Question: I've come across a problematic issue with some functionality I'm attempting to develop in ActionScript3 on the Flash Professional CS5 platform and was wondering if anybody could point me in the right direction with it?
Within my ActionScript Class, I have written a MouseEvent function which dynamically adds multiple instances of the same MovieClip (user_shape) on to the stage in the formation of a shape that the user has designed in an earlier stage of the program.
This shape effect is achieved through a For Loop that loops through the entire length of a Multi-Dimensional Boolean based array looking for an instance of true (determined by the user's actions earlier) and then adding a MovieClip to the stage if this is the case.
Each group of MovieClips added with a single click, while always having the same instance name (user_shape), is always assigned a unique ID, which I've set up by including a numerical variable that increments up by 1 each time I add the batch of 'user_shape' MovieClips through left click to the stage.
The user can pick from up to eight different colours to assign to their shape (via selection boxes) before adding it to the stage. For each of these eight colours I have added a numerical variable (shapeCounterBlue, shapeCounterRed etc.) which basically counts ++ every time I add a shape of a certain colour to the stage and likewise it counts -- if I chose to remove a shape.
As a shape is added through my main function I attach a dynamic textField to each MovieClip and populate it with the variable counter number for the particular colour I have selected (see image below).

OK, so here is my issue. I need my unique number (displayed in white) for each coloured shape to dynamically re-populate and update when I remove a shape from the stage. As you can see in the image I've attached, if I were to remove the second blue shape, my third blue shape's numbers would need to revert from 3 to 2.
Likewise if I had six red shapes on the stage and I decided to remove the third one, then shapes 4,5,6 (before 3 is deleted), would need to have their numbers changed to 3,4,5 respectively.
Or I could have four green shapes and remove the first shape; this would mean that shapes 2,3,4 would actually need to change to be 1,2,3.
You get the idea. But does anybody know how I could achieve this?
My problem has further been hampered by the fact that the textFields for each MovieClip are added dynamically through my For Loop to the user_shape Child. This means that within my AS class, I haven't been able to publicly declare these textFields and access the values within them, as they only exist in the For Loop used in my add shape function and no where else.
Many thanks in advance.
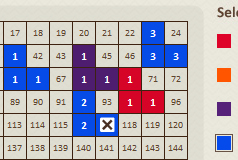
Answer: as to the targeting dynamically created text fields. In your loop assign a name that you can later access.
'''
for(i:int=0;i<myArray.length;i++){
var txt:TextField = new TextField();
txt.name = "txt_" + i;
this.addChild(txt);
}
'''
Then to access your textfields outside the loop target them like this:
'''
var targetTxt:TextField = this.getChildByName("txt_10");
'''
# UPDATE
Ok so I had some time and went ahead and solved your entire problem

(<URL>
Ok so there are some MCs in the library that I call in my code. I created a Box MC that has a label textfield, a border, and a background MC that I can target to color.
I created a countColors() that loops over all the boxes once you have click on one (triggered from a mouseEvent within each box). It counts the different colors totals in an array and then sends a custom event to let all the boxes know they can fetch the color totals to update their labels.
I hope this helps.
main.as
'''
package {
import flash.display.MovieClip;
import flash.display.Sprite;
import flash.events.MouseEvent;
import flash.events.Event;
public class main extends MovieClip {
public static var ROOT:MovieClip;
public var totalBoxes:int = 100;
public var boxContainer:Sprite;
public static var colorArray:Array = [0xFF0000, 0x0000FF, 0x00FF00];
public static var colorCount:Array = [0,0,0];
public static var currentColor = 0;
public function main() {
// set ref to this
ROOT = this; // so I can get back to it from the boxes
// color selection
redBtn.addEventListener(MouseEvent.CLICK, chooseColor);
blueBtn.addEventListener(MouseEvent.CLICK, chooseColor);
greenBtn.addEventListener(MouseEvent.CLICK, chooseColor);
// add box container to stage
boxContainer = new Sprite();
boxContainer.x = boxContainer.y = 10;
this.addChild(boxContainer);
var row:int=0;
var col:int=0;
for(var i:int=0; i < totalBoxes; i++){
var box:Box = new Box();
box.x = col * box.width;
box.y = row * box.height;
box.name = "box_" + i;
box.ID = i;
box.updateDisplay();
boxContainer.addChild(box);
if(col < 9){
col++;
}else{
col = 0;
row++;
}
}
}
private function chooseColor(e:MouseEvent):void
{
var btn:MovieClip = e.currentTarget as MovieClip;
switch(btn.name)
{
case "redBtn":
currentColor=0;
break;
case "blueBtn":
currentColor=1;
break;
case "greenBtn":
currentColor=2;
break;
}
// move currentColorArrow
currentColorArrow.x = btn.x;
}
public function countColors():void
{
colorCount = [0,0,0]; // reset array
for(var i:int=0; i < totalBoxes; i++){
var box:Box = boxContainer.getChildByName("box_" + i) as Box;
if(box.colorID > -1)
{
colorCount[ box.colorID ]++;
}
}
// send custom event that boxes are listening for
this.dispatchEvent(new Event("ColorCountUpdated"));
}
}
'''
}
Box.as
'''
package {
import flash.display.MovieClip;
import flash.geom.ColorTransform;
import flash.events.MouseEvent;
import flash.events.Event;
public class Box extends MovieClip {
public var ID:int;
public var colorID:int = -1;
private var active:Boolean = false;
private var bgColor:Number = 0xEFEFEF;
public function Box() {
this.addEventListener(MouseEvent.CLICK, selectBox);
main.ROOT.addEventListener("ColorCountUpdated", updateCount); // listen to root for custom event to update display
}
public function updateDisplay() {
if(active == false){
boxLabel.htmlText = "<font color='#000000'>"+ ID +"</font>";
}else{
boxLabel.htmlText = "<font color='#FFFFFF'>"+ main.colorCount[colorID] +"</font>";
}
var myColorTransform = new ColorTransform();
myColorTransform.color = bgColor;
boxBG.transform.colorTransform = myColorTransform;
}
private function selectBox(e:MouseEvent):void
{
// set bgColor
if(active == false){
bgColor = main.colorArray[main.currentColor];
colorID = main.currentColor;
}else{
bgColor = 0xEFEFEF;
colorID = -1;
}
// set active state
active = !active // toggle true/false
main.ROOT.countColors();
}
private function updateCount(e:Event):void
{
updateDisplay();
}
}
'''
}